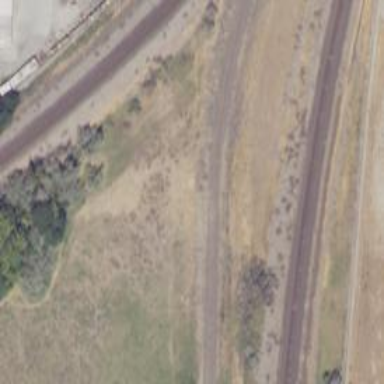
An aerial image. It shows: Railway spur service.